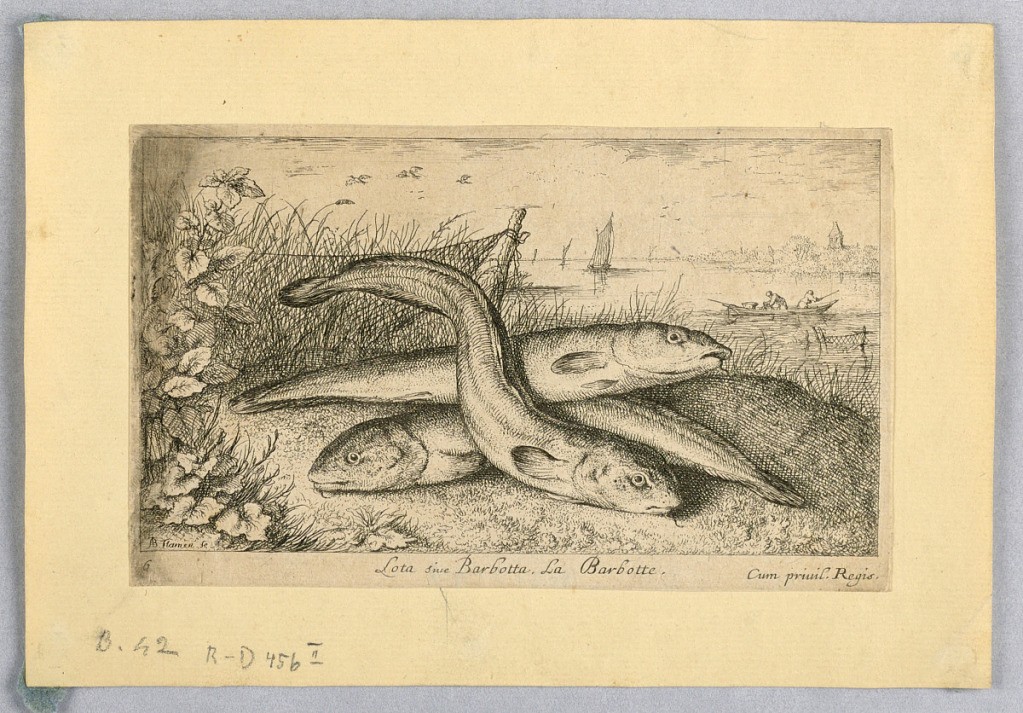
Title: Burbots
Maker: Albert Flamen, Flemish, ca. 1620 - ca. 1669
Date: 1664
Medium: Etching on paper
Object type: Print
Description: Four Butbots. Bottom margin: "6"; caption; privilege.